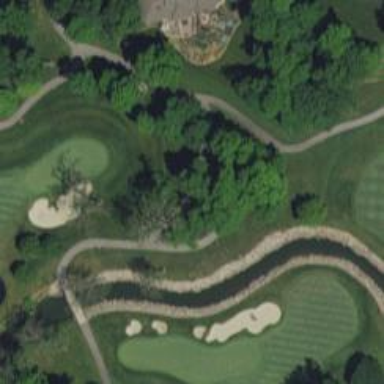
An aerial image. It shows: Path for both roads and golfers.